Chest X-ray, PA view. Patient: 58 years old, sex M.
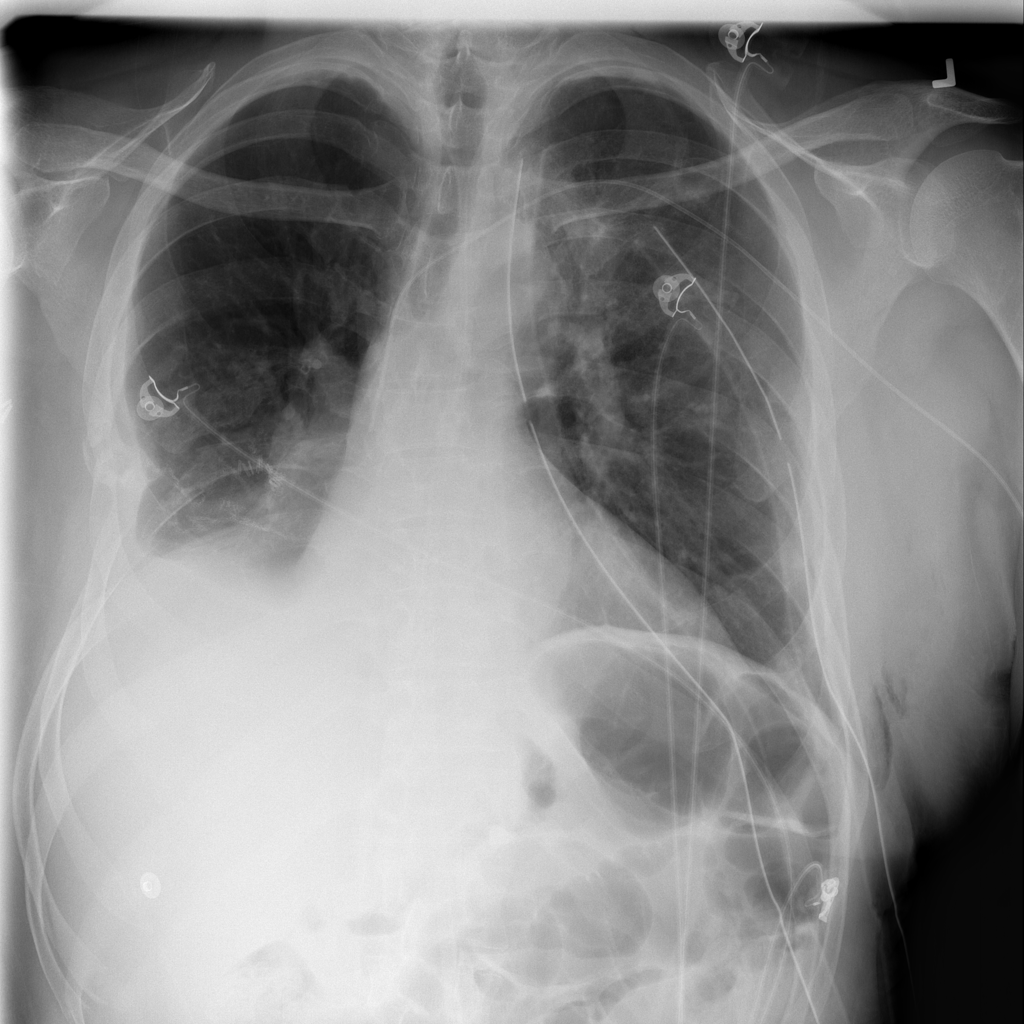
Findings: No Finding